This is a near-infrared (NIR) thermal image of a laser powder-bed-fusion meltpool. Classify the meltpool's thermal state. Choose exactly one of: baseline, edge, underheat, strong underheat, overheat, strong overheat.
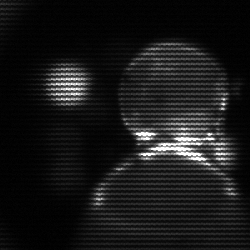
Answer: edge